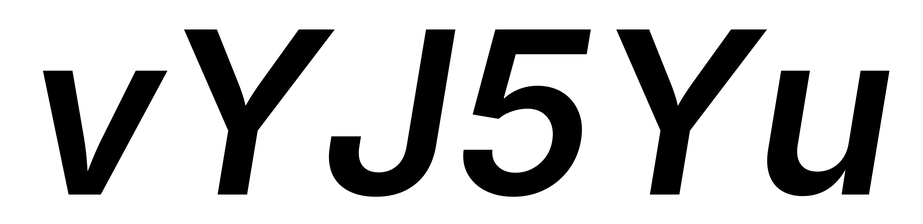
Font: Inter-Italic_SemiBold_Italic